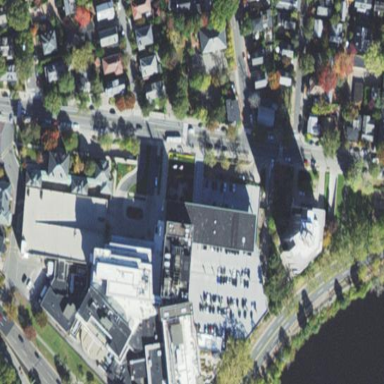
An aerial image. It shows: Hospital building.